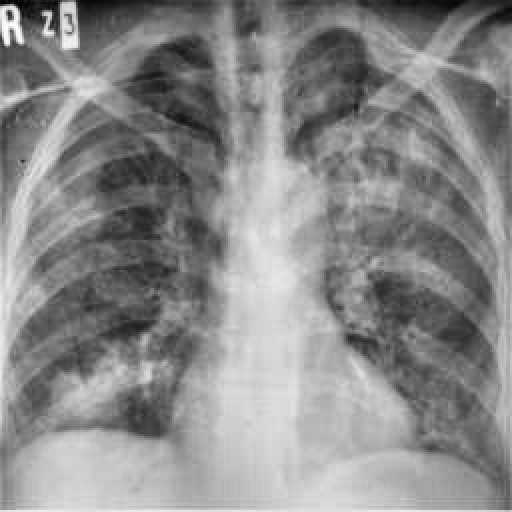
Finding: TUBERCULOSIS